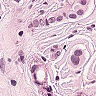
Metastatic tissue present: yes